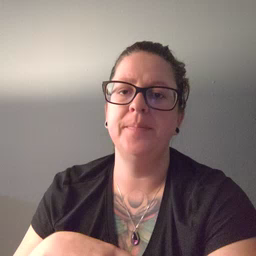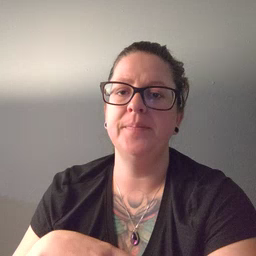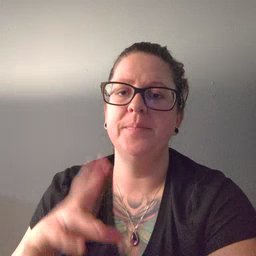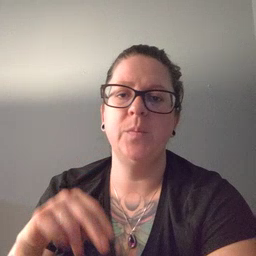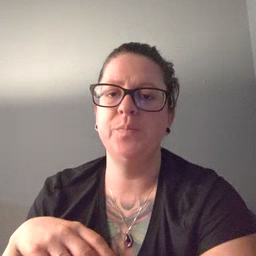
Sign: no